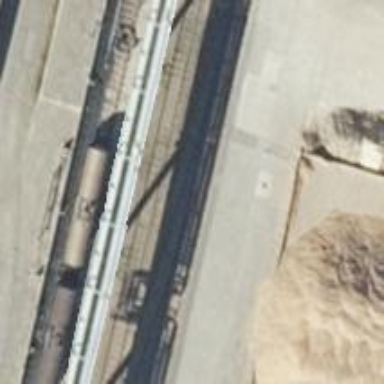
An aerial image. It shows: Railway switch.